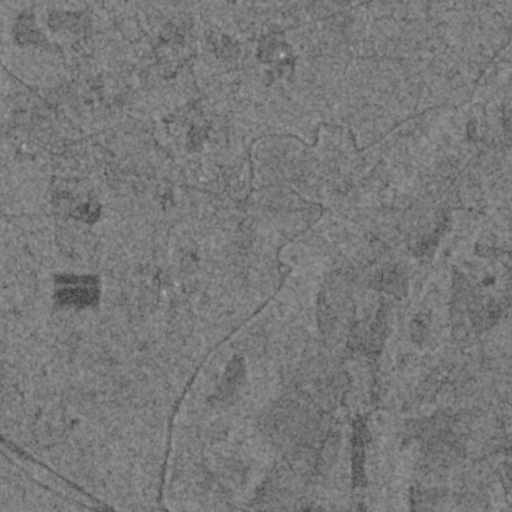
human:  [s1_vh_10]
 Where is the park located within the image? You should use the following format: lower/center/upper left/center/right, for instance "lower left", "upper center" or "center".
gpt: The park is located in the upper right of the image.
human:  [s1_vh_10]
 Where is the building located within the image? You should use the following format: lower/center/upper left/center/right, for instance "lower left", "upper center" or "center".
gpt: The building is located in the center of the image.
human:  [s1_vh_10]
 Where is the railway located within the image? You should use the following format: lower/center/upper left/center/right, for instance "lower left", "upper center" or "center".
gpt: The railway is located in the upper of the image.
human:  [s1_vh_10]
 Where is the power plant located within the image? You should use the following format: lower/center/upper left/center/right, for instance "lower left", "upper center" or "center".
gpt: There is no power plant in the image.

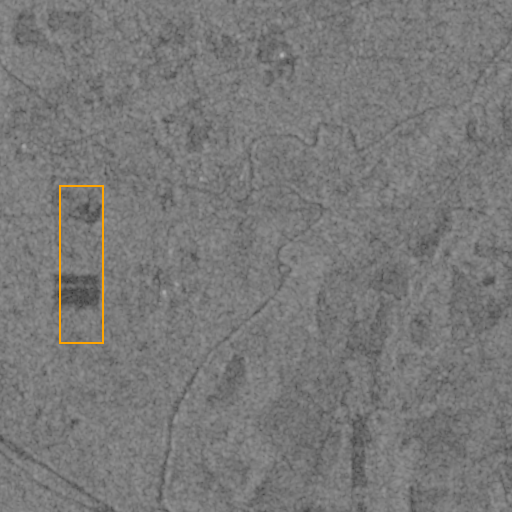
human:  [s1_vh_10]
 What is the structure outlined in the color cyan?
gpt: There is no cyan outline.
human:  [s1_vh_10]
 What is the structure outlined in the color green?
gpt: There is no structure outlined in green.